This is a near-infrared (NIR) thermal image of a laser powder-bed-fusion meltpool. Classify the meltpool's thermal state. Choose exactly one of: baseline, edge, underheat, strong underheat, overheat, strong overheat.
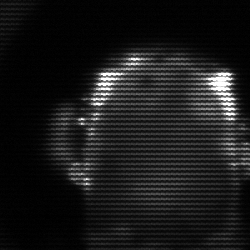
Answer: baseline